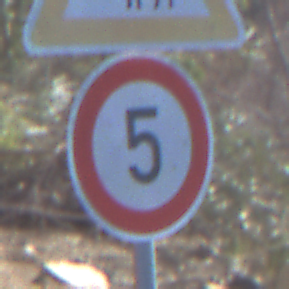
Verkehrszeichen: Geschwindigkeit5
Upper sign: ViehtriebRechts
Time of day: MorningAfternoon
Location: Outdoor (Nature)
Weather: Clear
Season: NotSpecified
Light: Natural